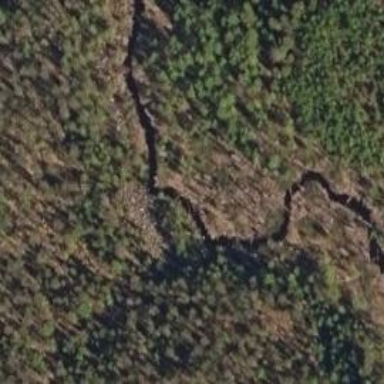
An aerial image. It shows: Natural scree.